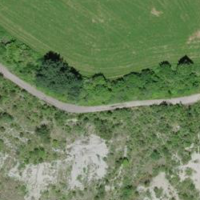
EUNIS habitat code: 56
Species observed at this site:
Corylus avellana
Chorthippus brunneus
Chorthippus biguttulus